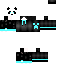
A female animal skin with dark skin, wearing brown bald dressed in a black robe top and black pants, featuring a closed mouth.